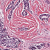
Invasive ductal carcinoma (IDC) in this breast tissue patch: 1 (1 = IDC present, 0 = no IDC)